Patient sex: M
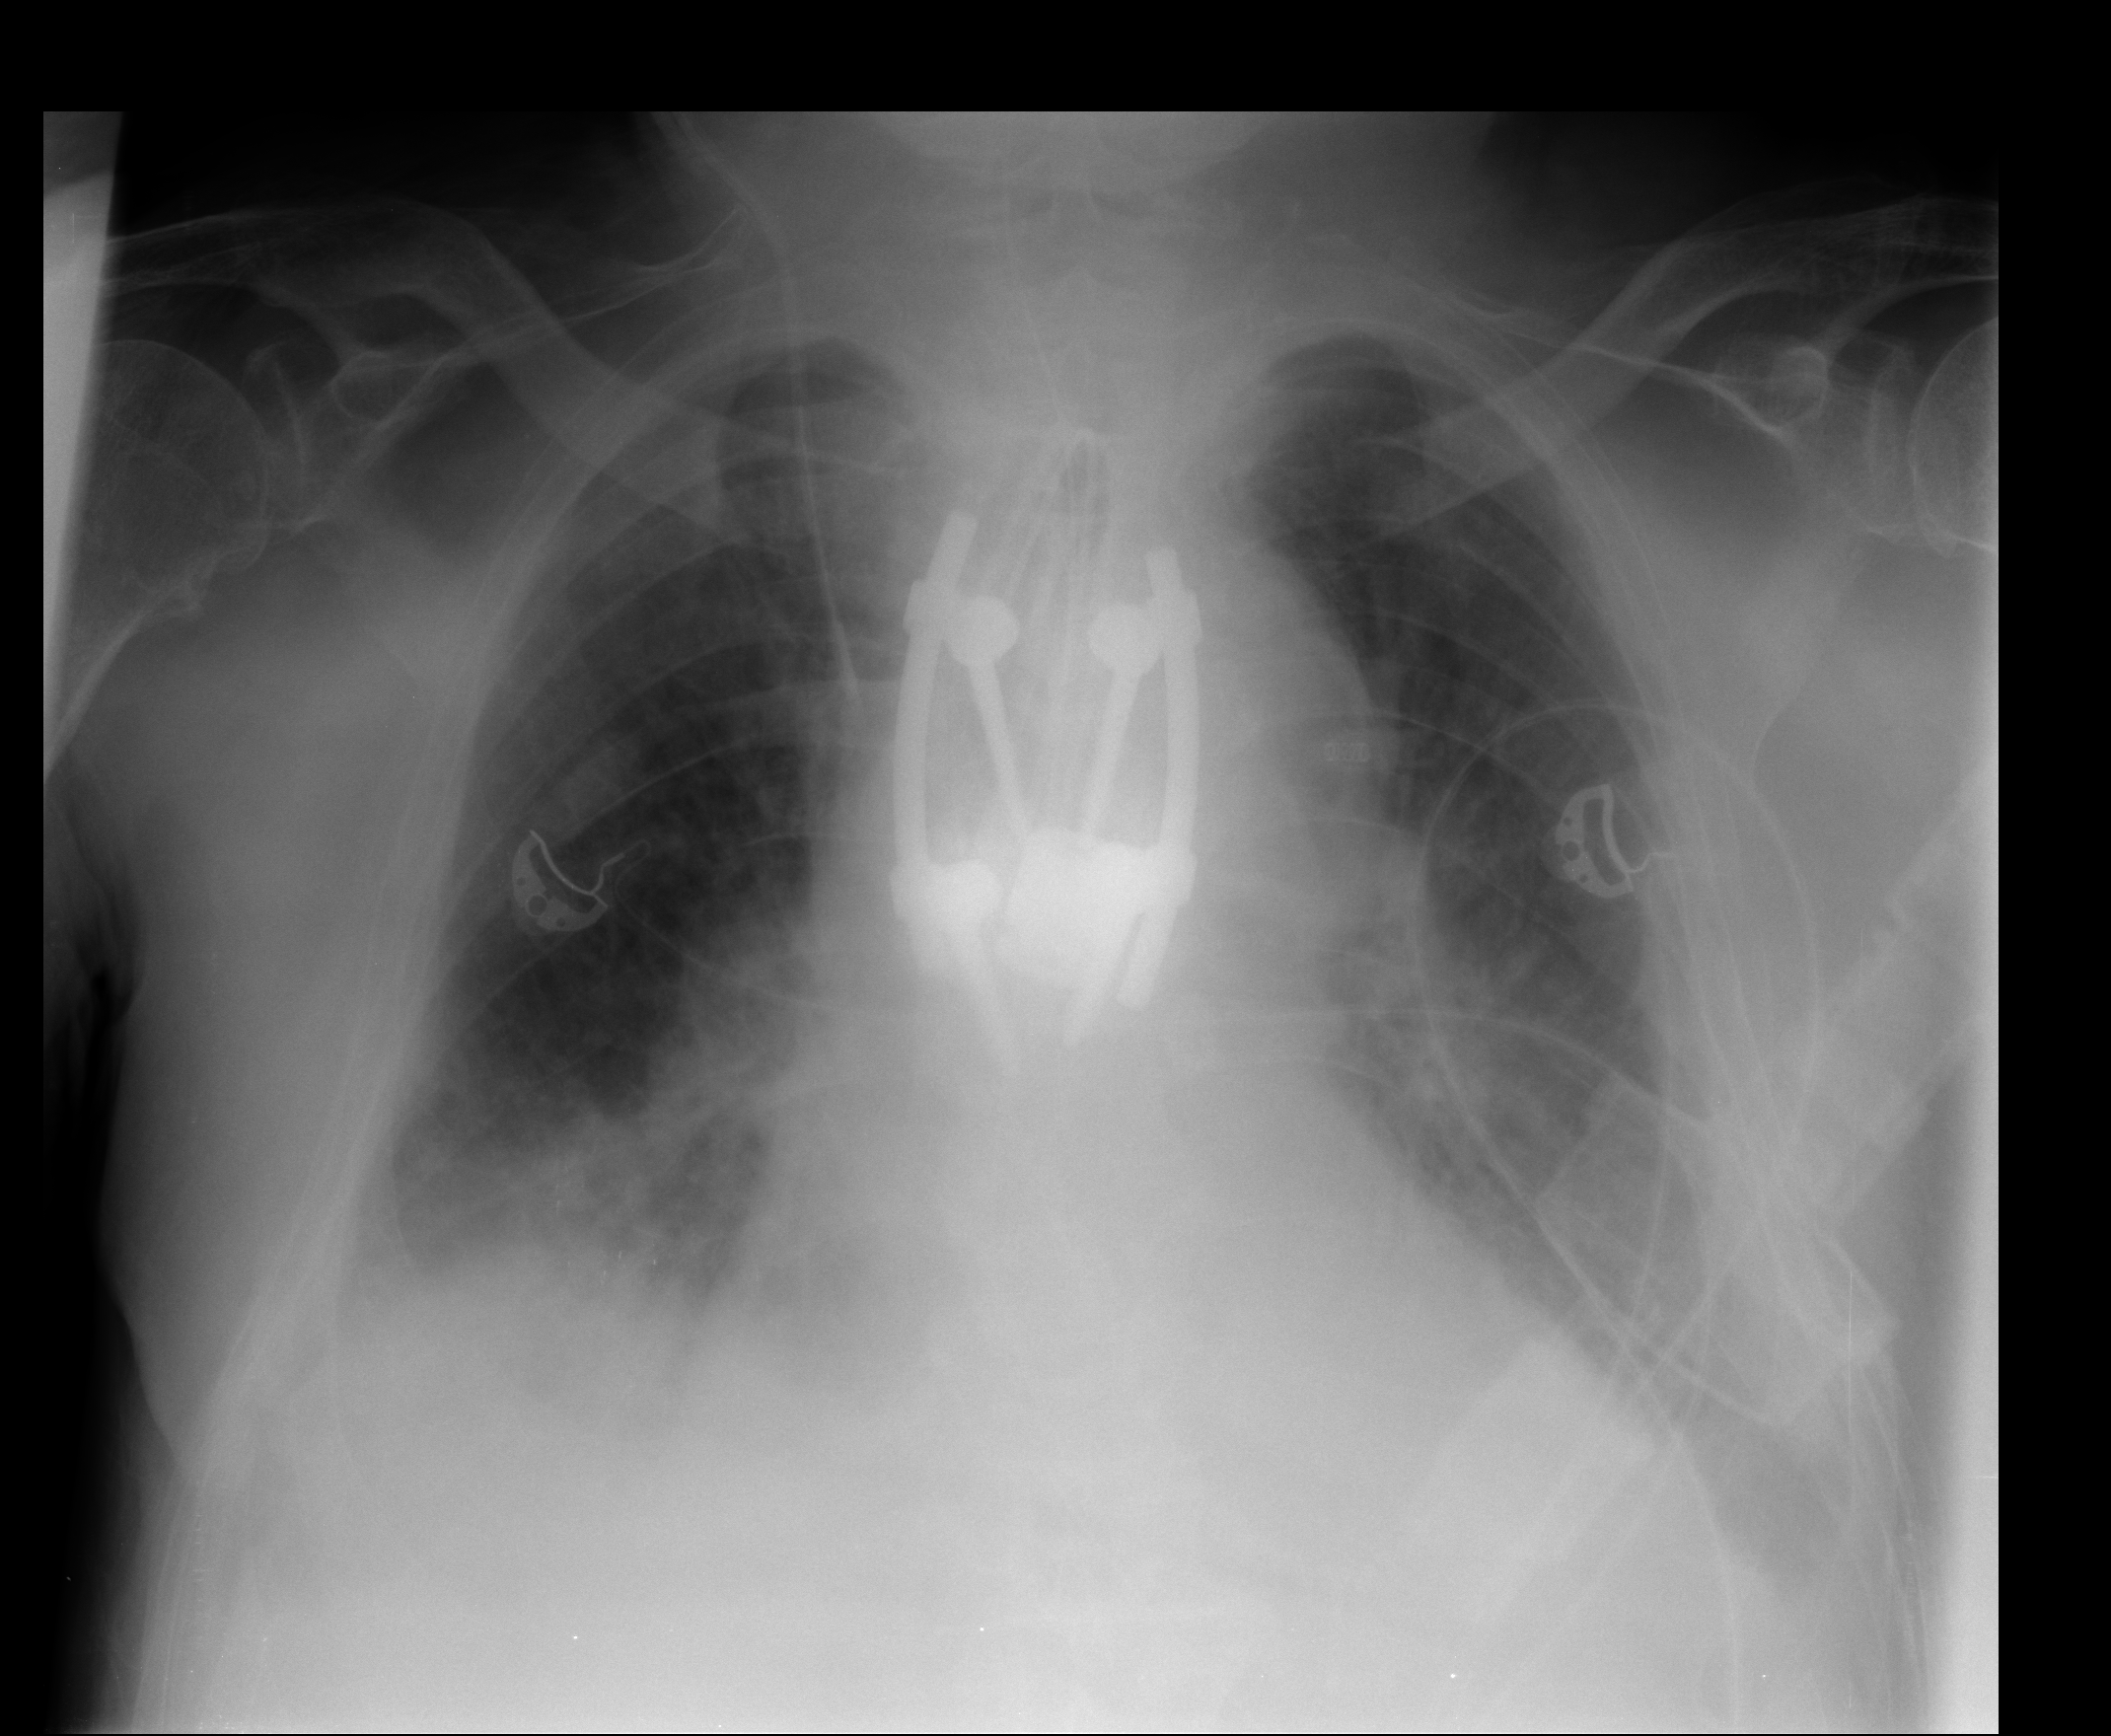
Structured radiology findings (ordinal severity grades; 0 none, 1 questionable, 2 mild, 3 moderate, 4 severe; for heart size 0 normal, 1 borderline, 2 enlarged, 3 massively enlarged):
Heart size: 2
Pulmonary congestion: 2
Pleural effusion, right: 2
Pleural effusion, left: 2
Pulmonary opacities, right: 2
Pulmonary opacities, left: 2
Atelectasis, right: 2
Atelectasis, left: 2